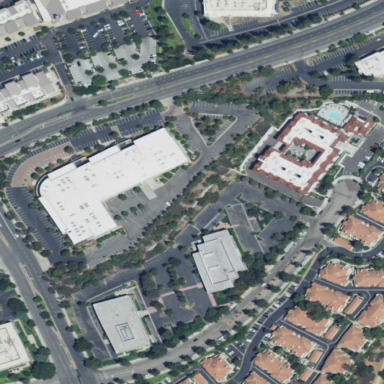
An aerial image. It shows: Commercial building.